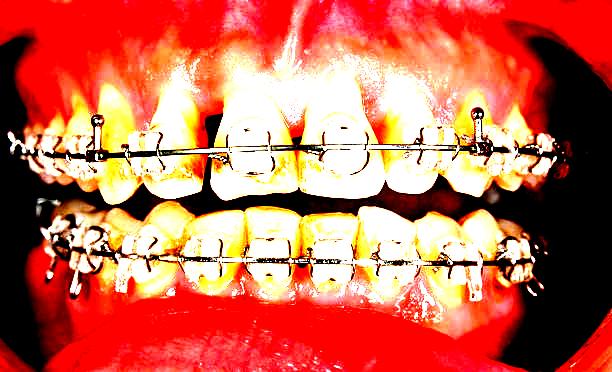
Condition: Gingivitis